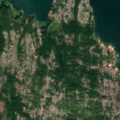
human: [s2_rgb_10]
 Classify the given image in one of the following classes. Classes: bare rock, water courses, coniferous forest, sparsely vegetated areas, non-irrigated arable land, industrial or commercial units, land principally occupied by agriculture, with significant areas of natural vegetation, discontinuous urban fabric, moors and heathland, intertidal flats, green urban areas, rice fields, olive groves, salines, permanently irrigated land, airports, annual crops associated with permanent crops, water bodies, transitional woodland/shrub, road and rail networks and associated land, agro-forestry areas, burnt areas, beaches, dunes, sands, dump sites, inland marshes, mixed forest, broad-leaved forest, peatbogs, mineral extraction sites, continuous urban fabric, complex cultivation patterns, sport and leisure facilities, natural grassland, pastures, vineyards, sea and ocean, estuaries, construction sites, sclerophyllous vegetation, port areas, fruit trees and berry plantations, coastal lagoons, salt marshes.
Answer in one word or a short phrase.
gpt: coniferous forest, mixed forest, transitional woodland/shrub, sea and ocean